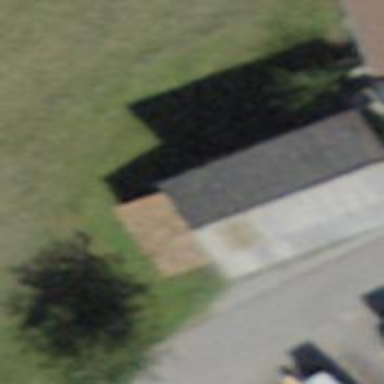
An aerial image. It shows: Rural barn.